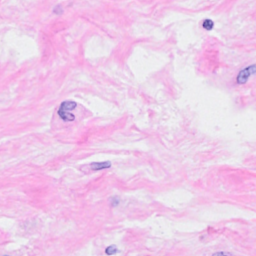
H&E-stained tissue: Breast